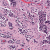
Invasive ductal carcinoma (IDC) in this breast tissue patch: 1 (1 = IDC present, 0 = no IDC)